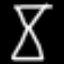
Label: hourglass